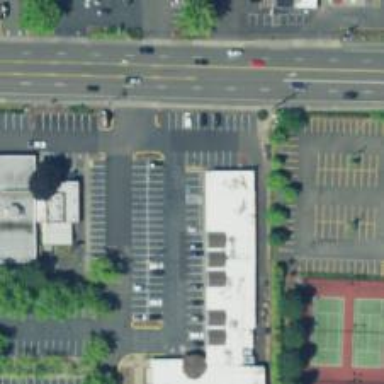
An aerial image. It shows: Parking space.